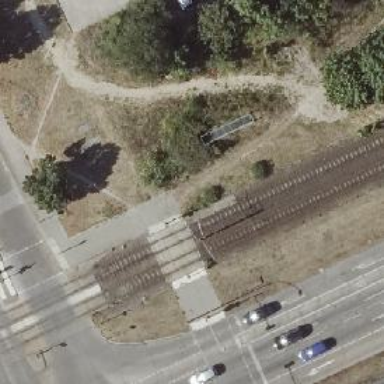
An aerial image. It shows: Uncontrolled tram crossing.